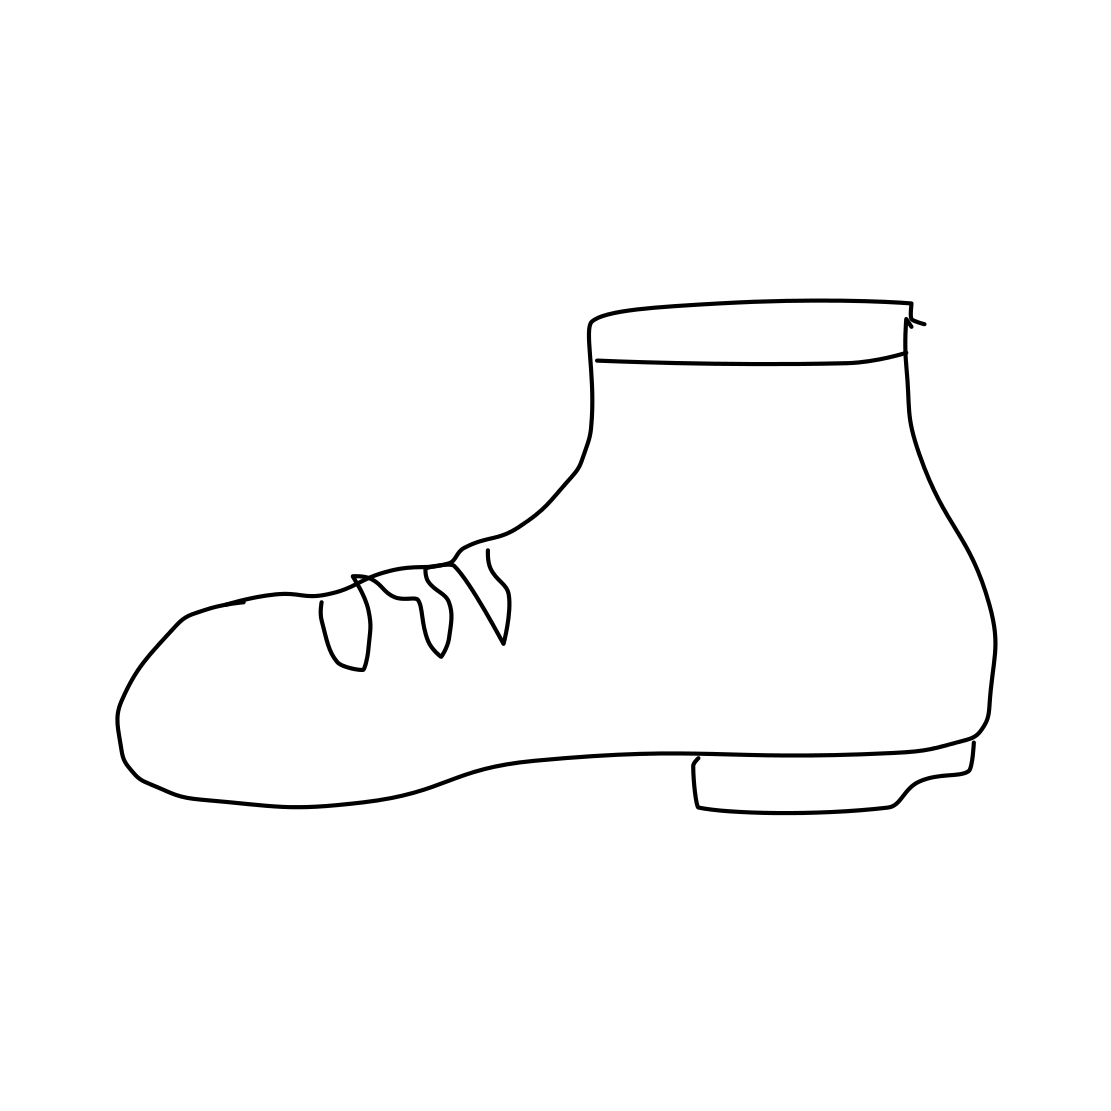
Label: shoe